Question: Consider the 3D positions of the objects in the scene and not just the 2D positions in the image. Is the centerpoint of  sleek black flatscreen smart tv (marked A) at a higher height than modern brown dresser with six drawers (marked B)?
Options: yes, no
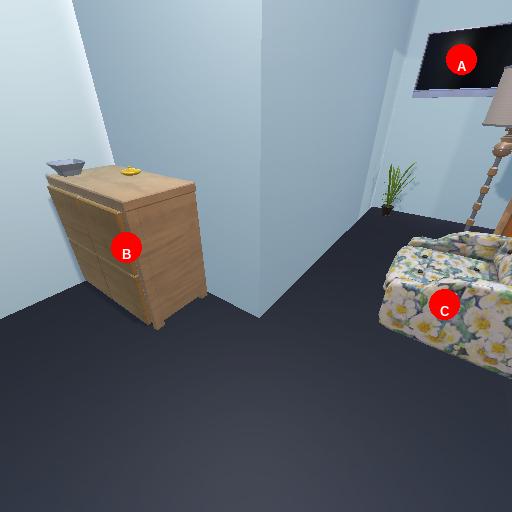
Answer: yes